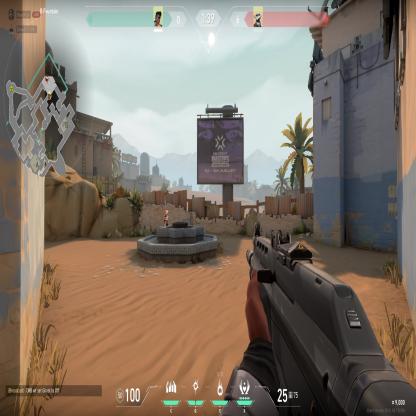
Label: enemy